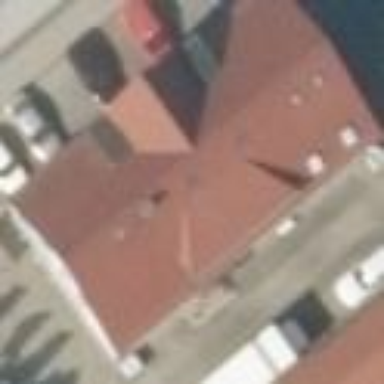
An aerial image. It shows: Building.